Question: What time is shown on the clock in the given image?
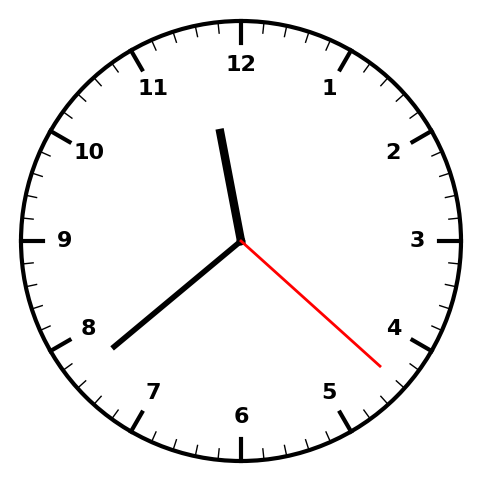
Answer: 11:38:22